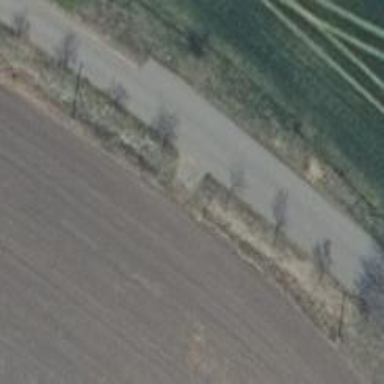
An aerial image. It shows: Passing place on the road.